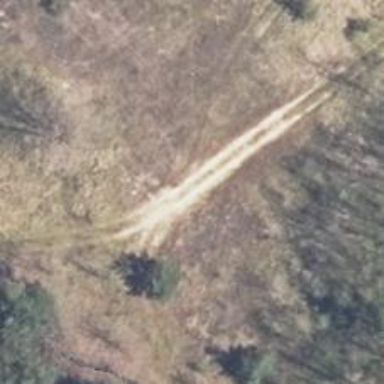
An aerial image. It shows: Grassy track with grade5 tracktype.